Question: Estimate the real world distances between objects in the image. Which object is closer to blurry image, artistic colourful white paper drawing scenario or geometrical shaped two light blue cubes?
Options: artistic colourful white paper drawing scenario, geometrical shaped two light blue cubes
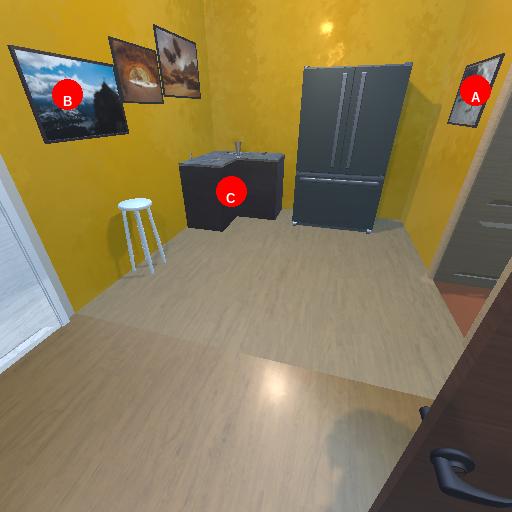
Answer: artistic colourful white paper drawing scenario